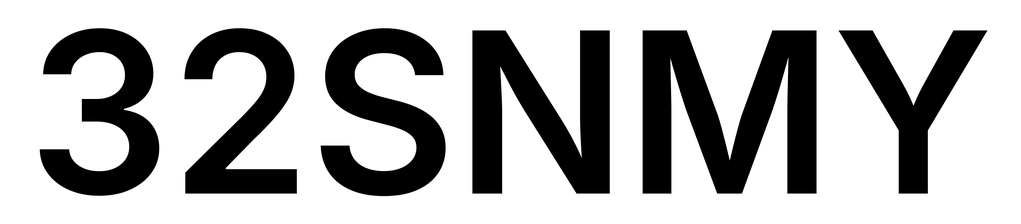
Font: Inter_SemiBold